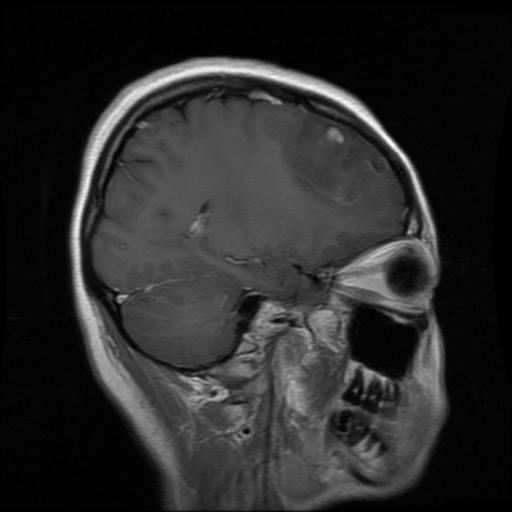
Label: glioma